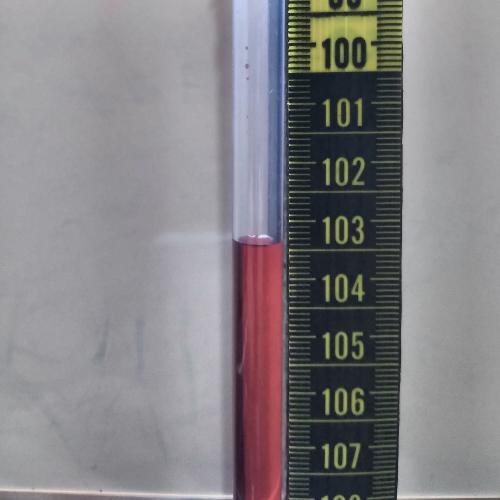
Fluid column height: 103.9 cm